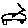
Label: car